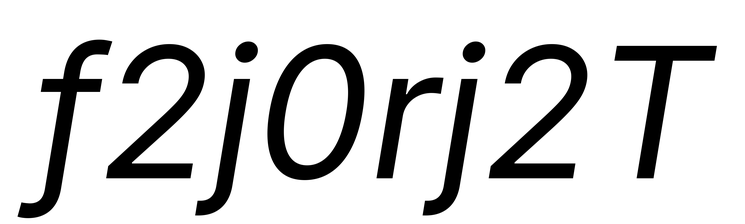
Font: Inter-Italic_Italic